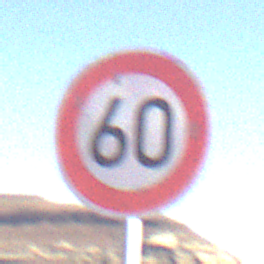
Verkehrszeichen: Geschwindigkeit60
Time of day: Midday
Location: Outdoor (Nature)
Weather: Clear
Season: NotSpecified
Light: Natural